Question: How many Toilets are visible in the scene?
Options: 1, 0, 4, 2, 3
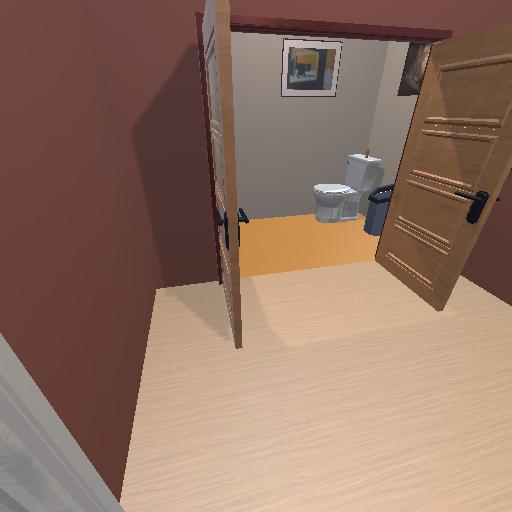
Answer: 1